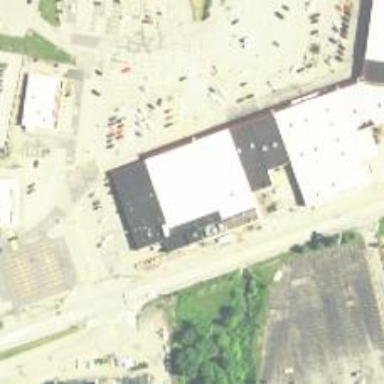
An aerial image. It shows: Supermarket.